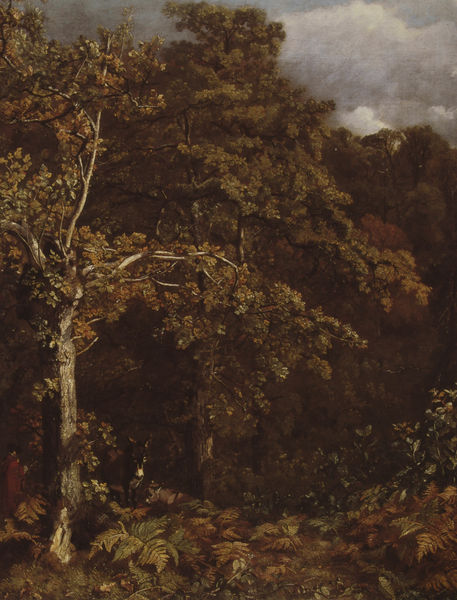
Titel: Edge of a Wood
Künstler: John Constable
Standort: Toronto
Institution: Art Gallery of Ontario
Schlagwörter: baum, berg, blau, blätter, dunkel, gemälde, gewitter, himmel, laub, mann, umhang, weiß, wolken, bäume, gelb, grün, landschaft, menschen, ocker, äste, bewegung, braun, grau, hintergrund, licht, nacht, schwarz, gras, rot, tier, wiese, wolke, beige, mensch, öl, ast, baumstamm, dämmerung, erde, natur, stamm, wind, busch, büsche, gebüsch, sträucher, boden, figur, mantel, blatt, person, pflanzen, wald, esel, pferd, reiter, bewölkt, düster, studie, mast, gebirge, kuh, herbst, masten, sturm, stämme, unwetter, wild, detail, farn, graun, waldrand, lichtung, wolkig, laubbaum, maultier, trüb, verschwommen, unterholz, braum, jäger, lanfschaft, dickicht, eiche, schattig, versteck, gestrüpp, herbstlich, schutz, bäuem, farne, fohlen, landschaftmalerei, donauschule, donau, äaste, bebüsch, baustamm, eselfohlen